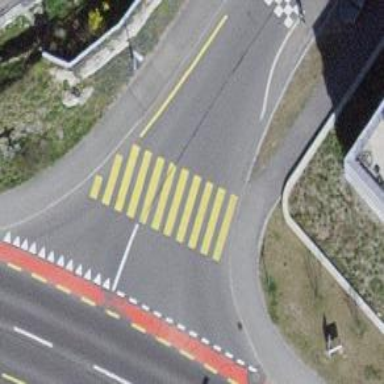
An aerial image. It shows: Uncontrolled zebra crossing with zebra markings.